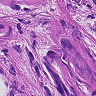
Metastatic tissue present: yes